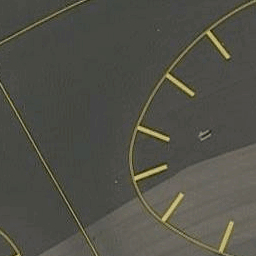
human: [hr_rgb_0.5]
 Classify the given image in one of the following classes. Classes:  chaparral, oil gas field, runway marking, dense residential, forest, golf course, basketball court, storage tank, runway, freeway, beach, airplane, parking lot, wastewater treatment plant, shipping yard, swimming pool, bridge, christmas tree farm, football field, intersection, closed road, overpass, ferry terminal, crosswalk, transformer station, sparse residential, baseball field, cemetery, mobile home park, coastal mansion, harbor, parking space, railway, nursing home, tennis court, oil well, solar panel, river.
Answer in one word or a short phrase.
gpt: runway marking